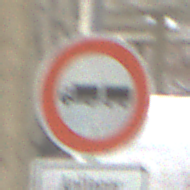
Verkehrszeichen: VerbotLastkraftwagenMitAnhaenger
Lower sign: PersonengruppenFrei2
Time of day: MorningAfternoon
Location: Roofed (Suburban)
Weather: PartlyCloudy
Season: Winter
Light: Natural